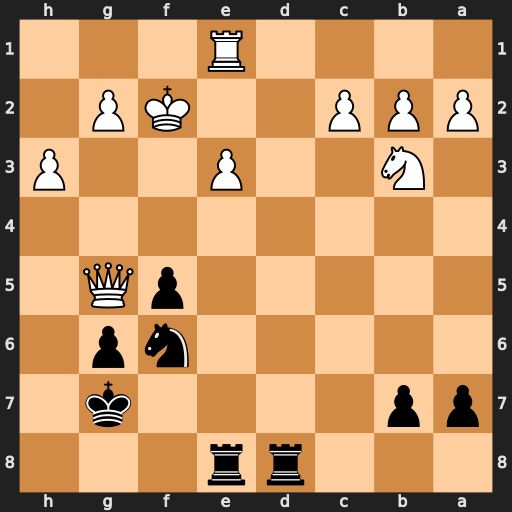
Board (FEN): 3rr3/pp4k1/5np1/5pQ1/8/1N2P2P/PPP2KP1/4R3
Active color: b
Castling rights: -
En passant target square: -
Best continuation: Ne4+ Kf1 Nxg5